Question: I want to create a set of buttons that will look like this:
(The selected buttons are those with a different background)

Any ideas for a simple implementation?
Are there any known open source implementations for this?
Thanks!
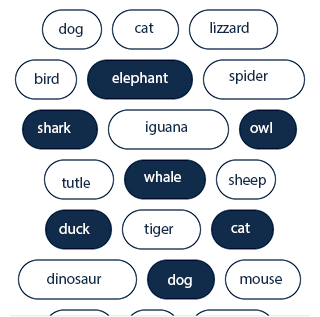
Answer: Following is the library which may be use to solve your problem,
For different appearance you need to give the conditional code for that but with out that your problem may solve with this library or code.
You can download the sample code of <URL> project here.